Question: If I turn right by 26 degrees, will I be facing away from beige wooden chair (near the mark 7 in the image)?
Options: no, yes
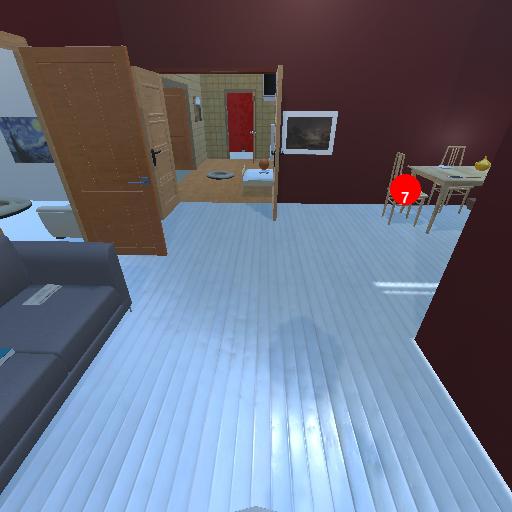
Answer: no